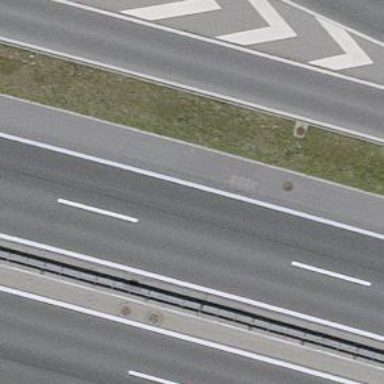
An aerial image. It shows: View of motorway.